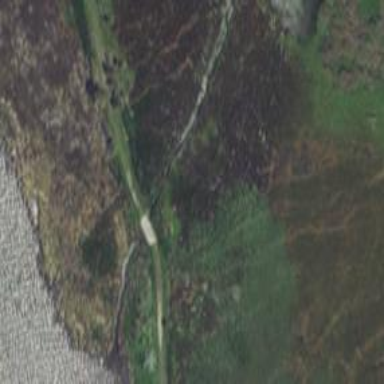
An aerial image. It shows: Track road with bridge.